Field crop: maize
Growth stage: 2
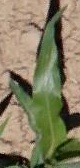
Species: maize